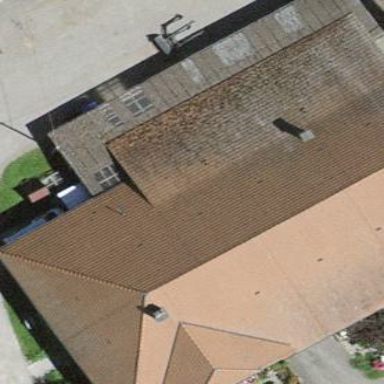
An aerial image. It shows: Farm building.